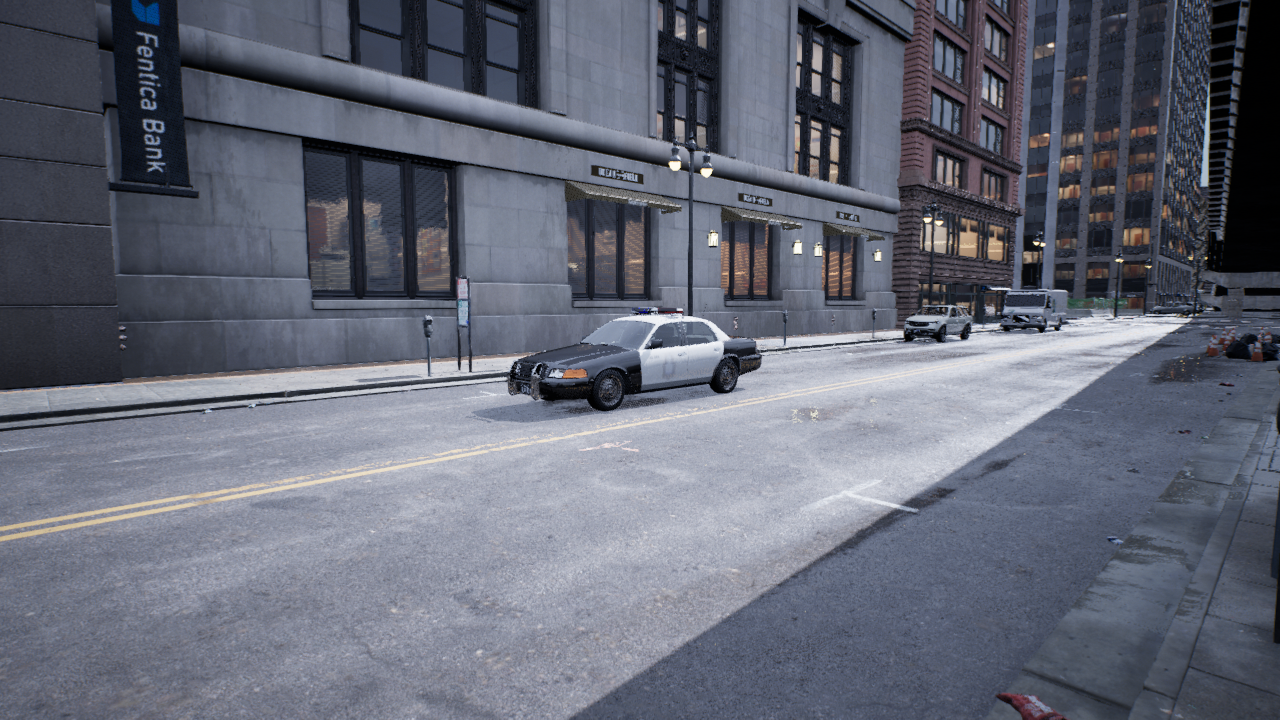
Venue: downtown
Lighting: overcast
Vehicle rig: sedan